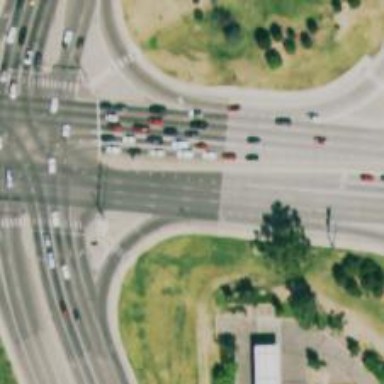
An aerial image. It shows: Trunk link highway.